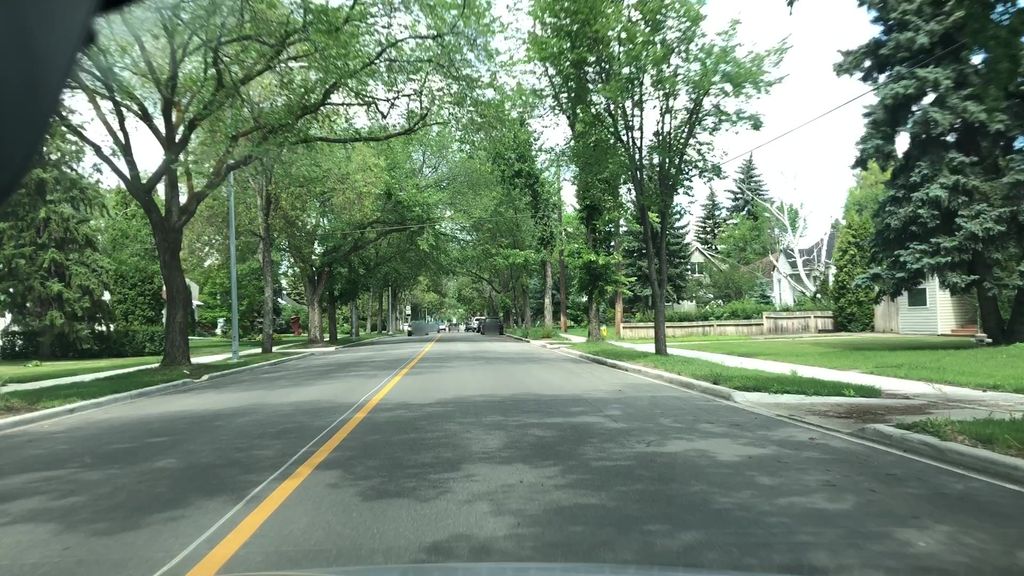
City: edmonton